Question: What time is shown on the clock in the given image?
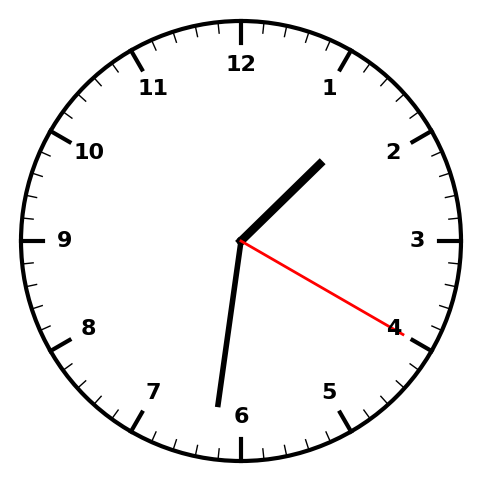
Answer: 01:31:20